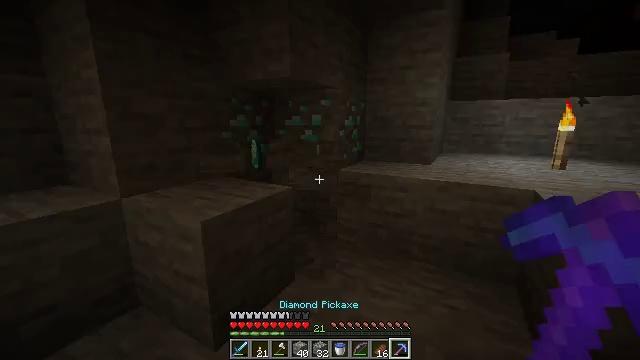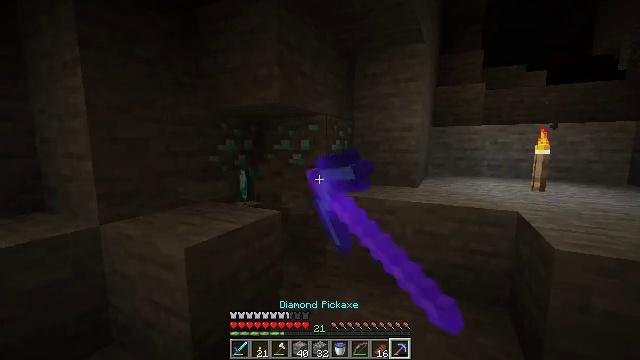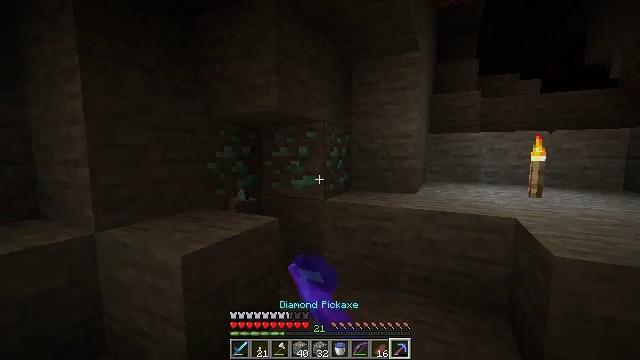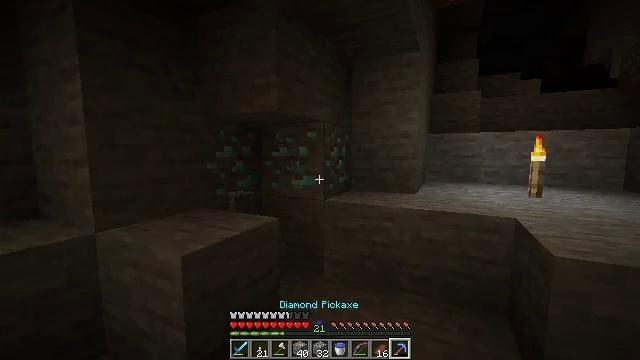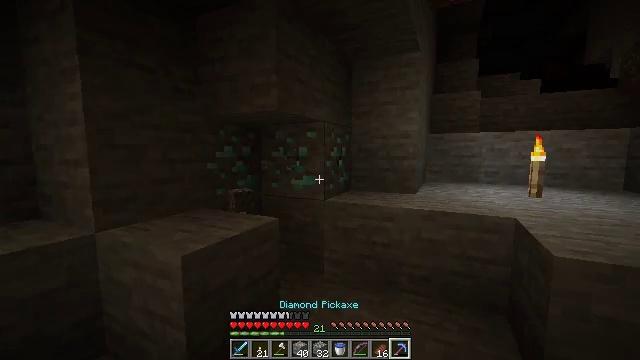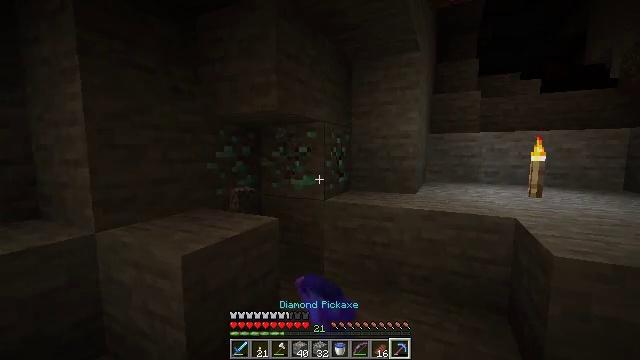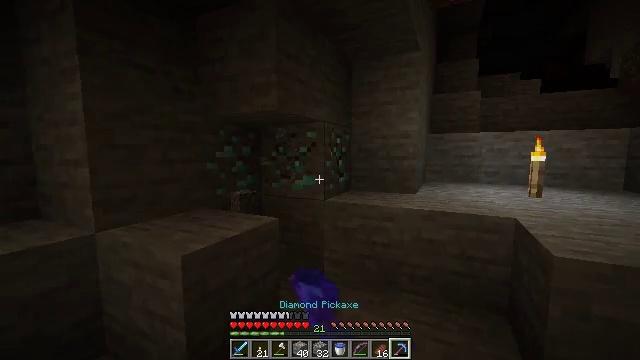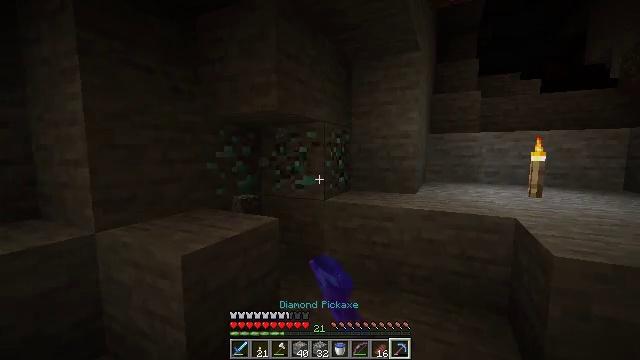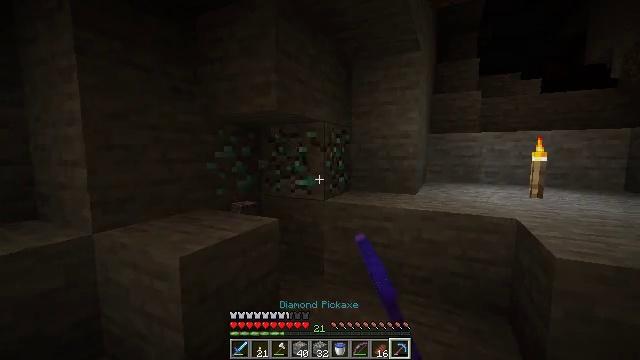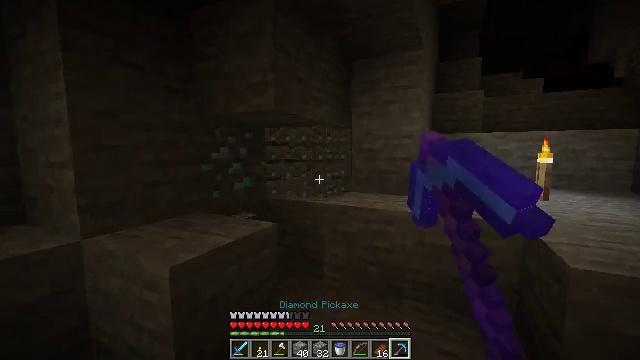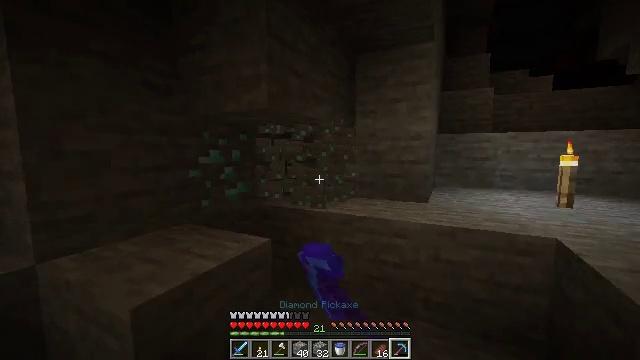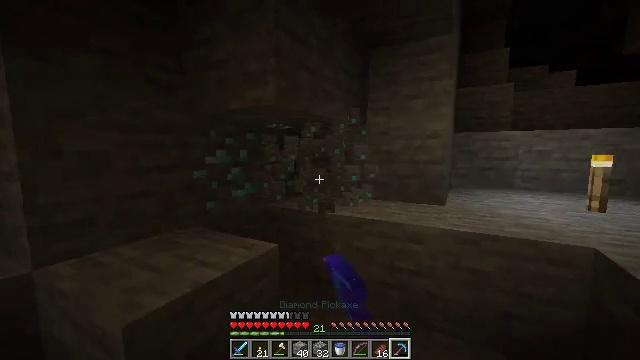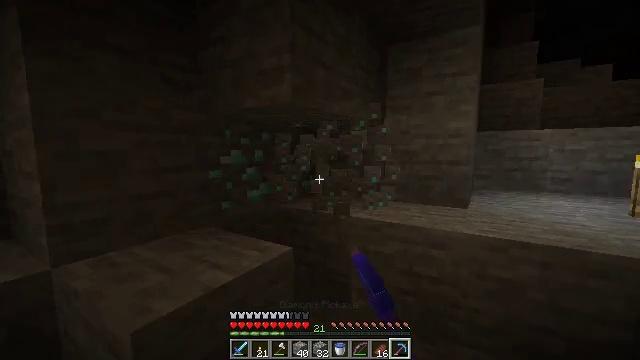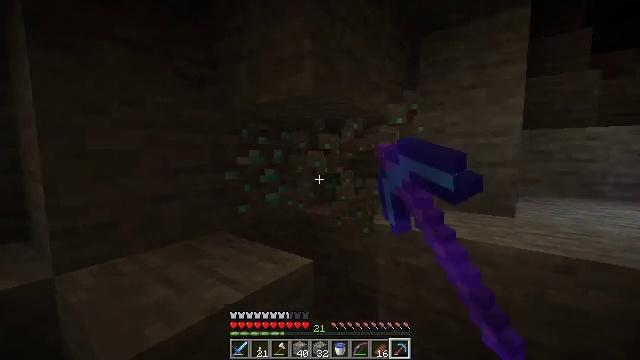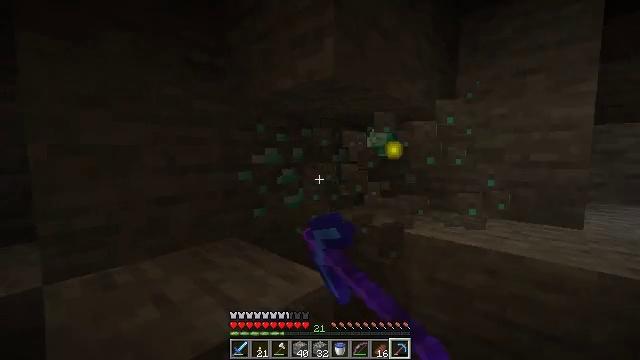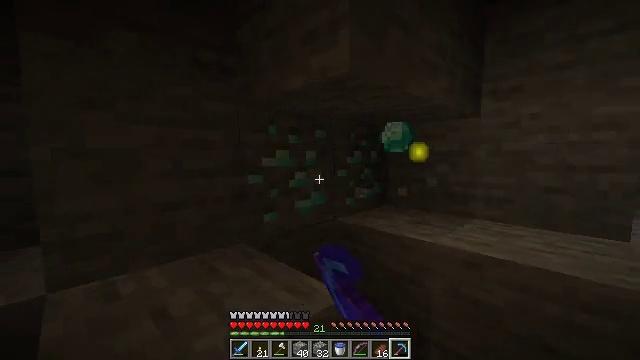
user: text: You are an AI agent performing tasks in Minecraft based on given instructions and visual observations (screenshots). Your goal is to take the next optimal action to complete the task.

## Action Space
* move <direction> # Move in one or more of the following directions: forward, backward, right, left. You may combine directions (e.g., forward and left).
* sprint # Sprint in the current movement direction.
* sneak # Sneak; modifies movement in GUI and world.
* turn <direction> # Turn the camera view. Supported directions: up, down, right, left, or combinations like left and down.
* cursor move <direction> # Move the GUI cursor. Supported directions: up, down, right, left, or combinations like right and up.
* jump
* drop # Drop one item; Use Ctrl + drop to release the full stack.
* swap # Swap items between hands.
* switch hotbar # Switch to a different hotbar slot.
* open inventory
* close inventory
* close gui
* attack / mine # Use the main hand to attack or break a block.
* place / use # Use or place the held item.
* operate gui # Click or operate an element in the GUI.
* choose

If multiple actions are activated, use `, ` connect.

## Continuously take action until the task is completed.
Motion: motion action
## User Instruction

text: Find and mine the diamond ore.
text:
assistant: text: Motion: turn right and up, attack / mine
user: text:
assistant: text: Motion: turn up, attack / mine
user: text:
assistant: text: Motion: attack / mine
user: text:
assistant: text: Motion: attack / mine
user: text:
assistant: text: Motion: attack / mine
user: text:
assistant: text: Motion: attack / mine
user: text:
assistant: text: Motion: attack / mine
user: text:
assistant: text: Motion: move forward, attack / mine
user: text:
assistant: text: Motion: move forward, attack / mine
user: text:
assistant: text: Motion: move forward, attack / mine
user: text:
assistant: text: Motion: move forward, turn left, attack / mine
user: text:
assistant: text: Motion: move forward, turn left, attack / mine
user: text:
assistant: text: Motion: move forward, turn left, attack / mine
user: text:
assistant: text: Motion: move forward, turn left, attack / mine
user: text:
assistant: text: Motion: move forward, turn left, attack / mine
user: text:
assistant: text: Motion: move forward, turn left, attack / mine
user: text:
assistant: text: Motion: turn left, attack / mine
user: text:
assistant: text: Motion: attack / mine
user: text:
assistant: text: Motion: attack / mine
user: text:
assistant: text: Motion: attack / mine
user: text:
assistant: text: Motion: attack / mine
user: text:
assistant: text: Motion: attack / mine
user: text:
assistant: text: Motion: attack / mine
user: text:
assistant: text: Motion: attack / mine
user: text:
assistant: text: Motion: attack / mine
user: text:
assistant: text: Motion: attack / mine
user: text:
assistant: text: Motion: attack / mine
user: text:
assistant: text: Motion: attack / mine
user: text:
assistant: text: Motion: attack / mine
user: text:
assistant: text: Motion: attack / mine